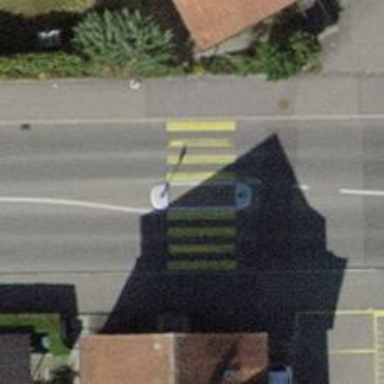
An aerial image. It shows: Uncontrolled road crossing with pedestrian island.